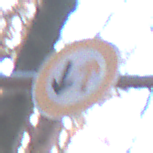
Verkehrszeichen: VorrangDesGegenverkehrs
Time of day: SunriseSunset
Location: Outdoor (Nature)
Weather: Clear
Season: Autumn
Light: Natural